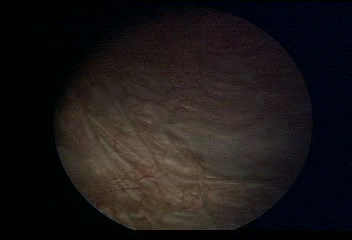
Modality: WLC
Class: Normal mucosa
Bladder cancer association: No